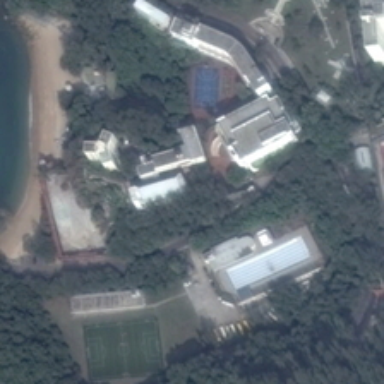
Many green trees around a football field and a basketball field in a school .